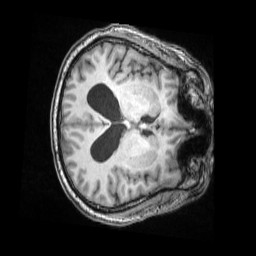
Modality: T1w
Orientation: axial
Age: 36
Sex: male
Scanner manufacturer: siemens
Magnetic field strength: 3 T
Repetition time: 2 s
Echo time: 0.00339 s